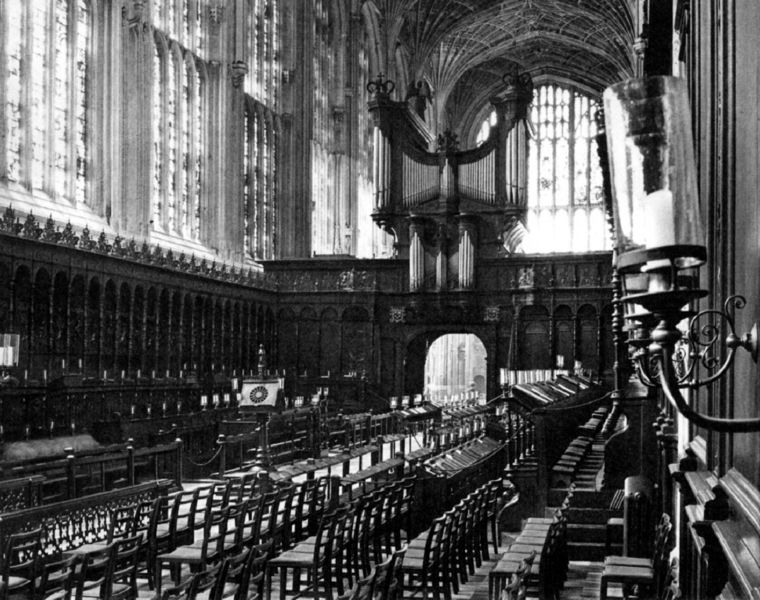
Titel: Kapelle des King´s College, Cambridge/Cambridgeshire
Standort: Cambridge (EU - GB)
Schlagwörter: fenster, glas, hell, holz, licht, raum, stühle, möbel, kirche, england, gotik, saal, kerze, leuchter, durchgang, halle, foto, bögen, nische, gewölbe, dom, rippen, pult, reihen, kerzenleuchter, lettner, orgel, bestuhlung, glasfenster, chor, absperrung, kandelaber, armleuchter, westminster